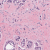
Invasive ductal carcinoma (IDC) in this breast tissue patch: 1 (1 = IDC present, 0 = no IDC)